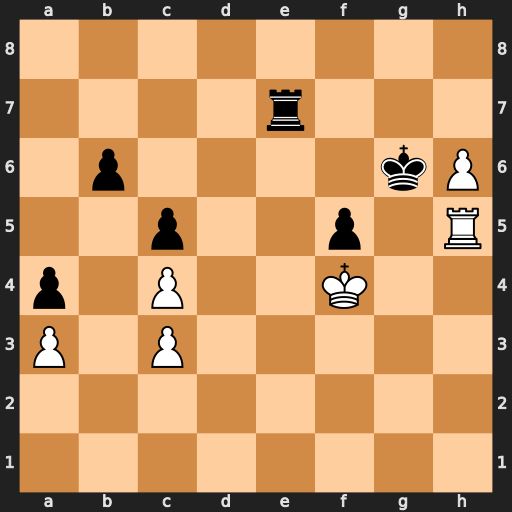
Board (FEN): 8/4r3/1p4kP/2p2p1R/p1P2K2/P1P5/8/8
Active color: w
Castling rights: -
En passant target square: -
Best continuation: h7 Kxh5 h8=Q+